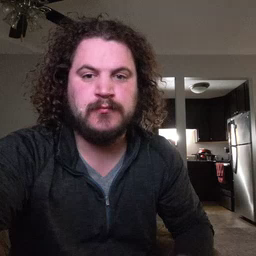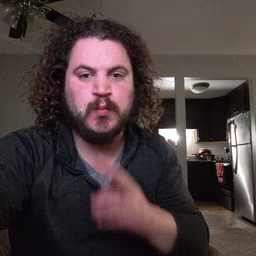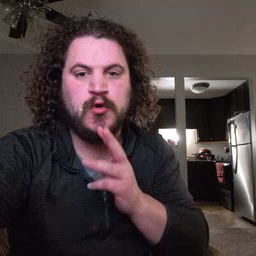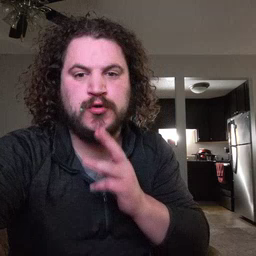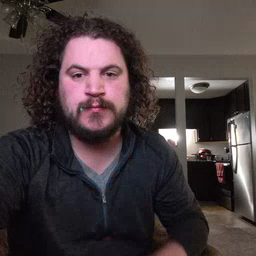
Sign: water